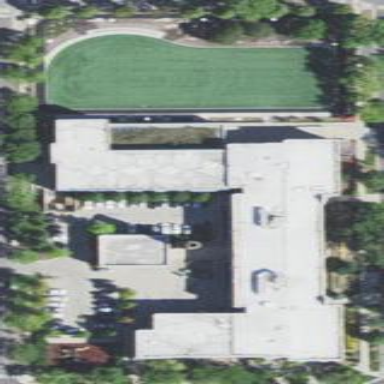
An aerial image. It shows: School.